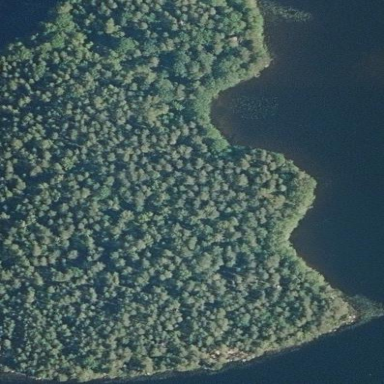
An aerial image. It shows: Islet covered with woodland.